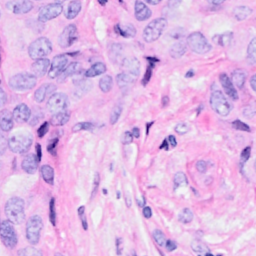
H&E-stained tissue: Breast